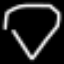
Label: diamond